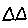
Label: triangle